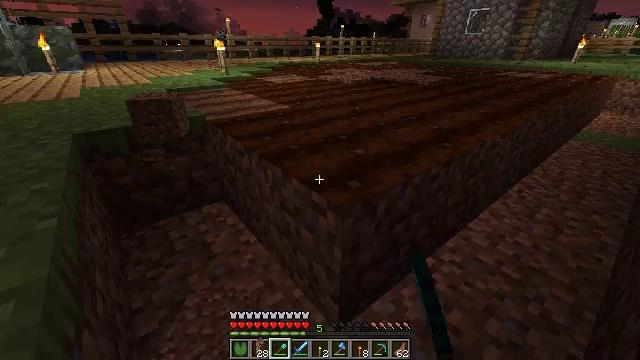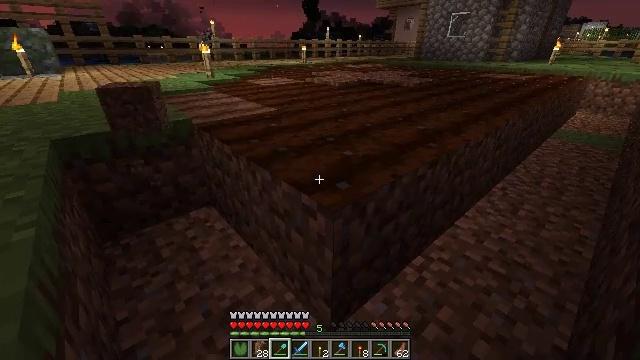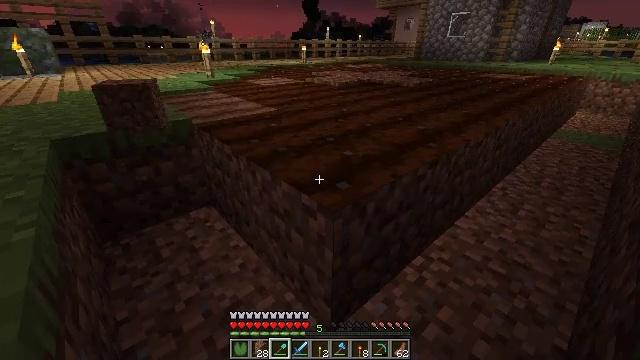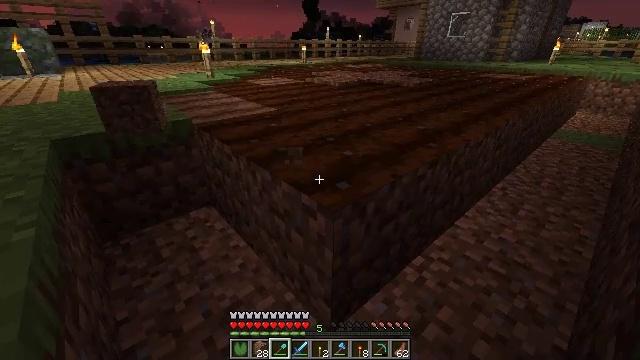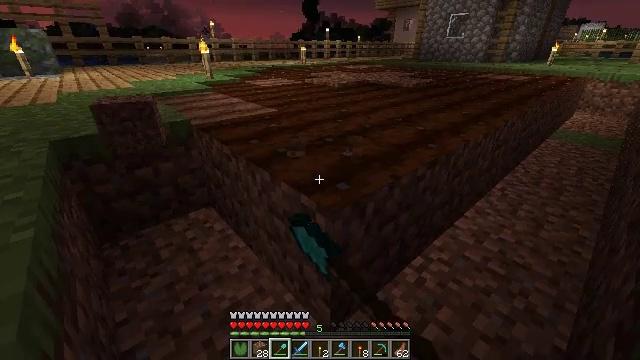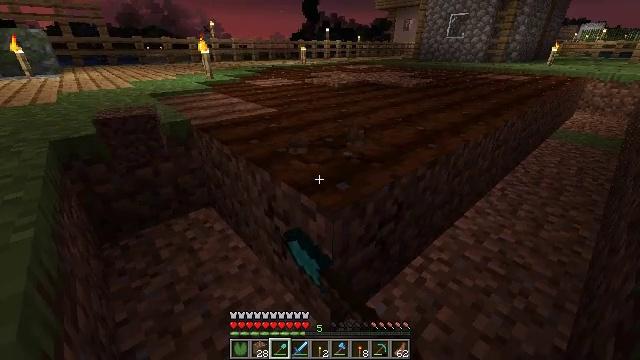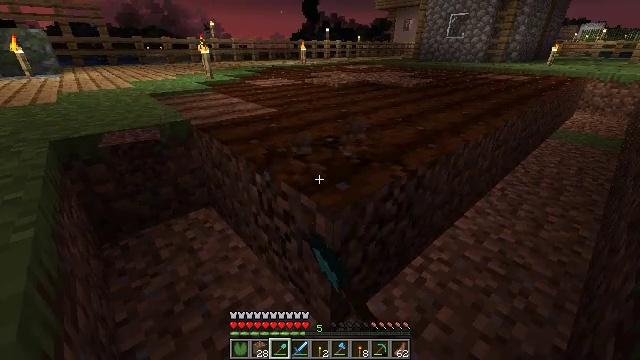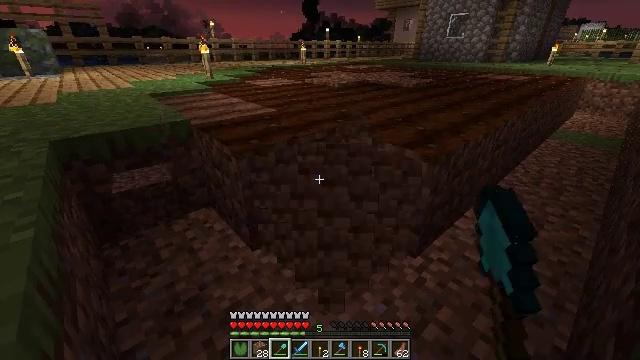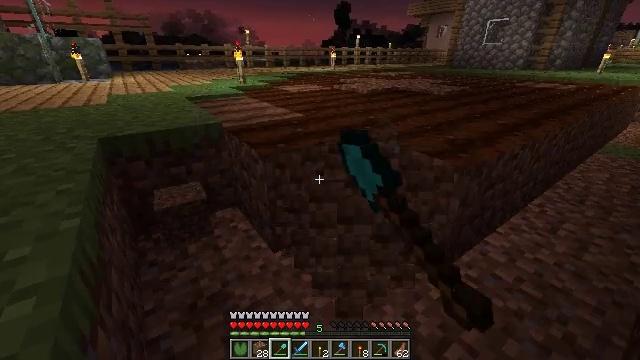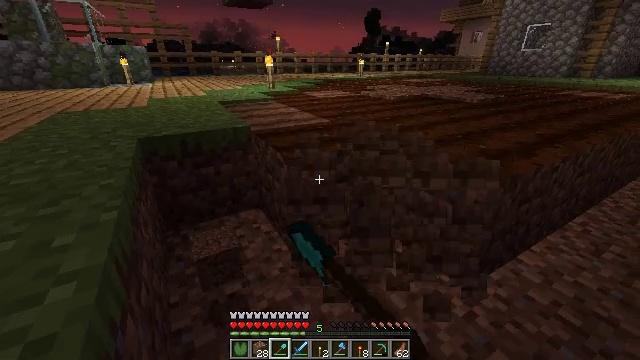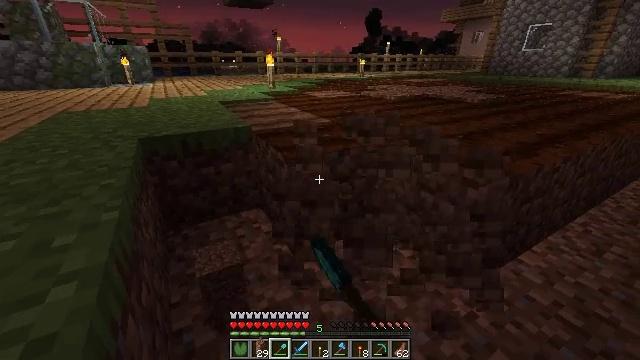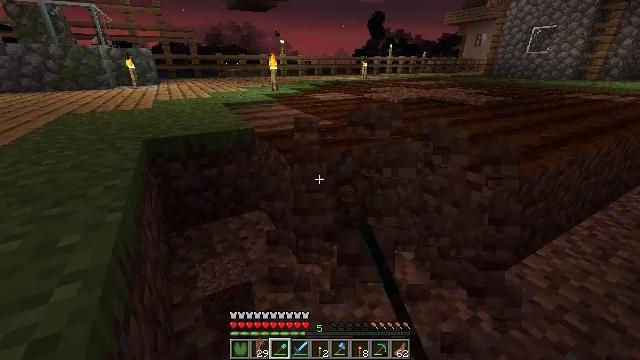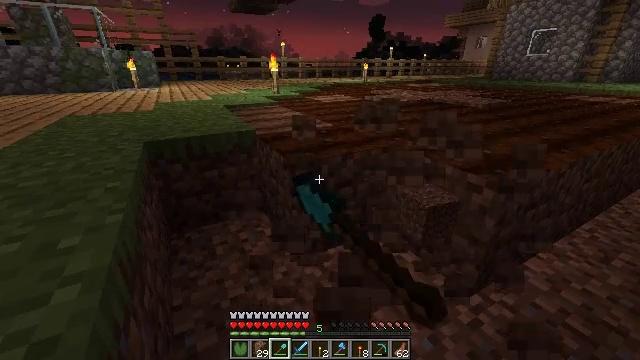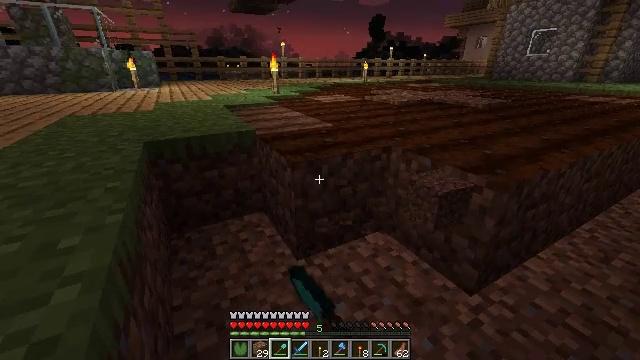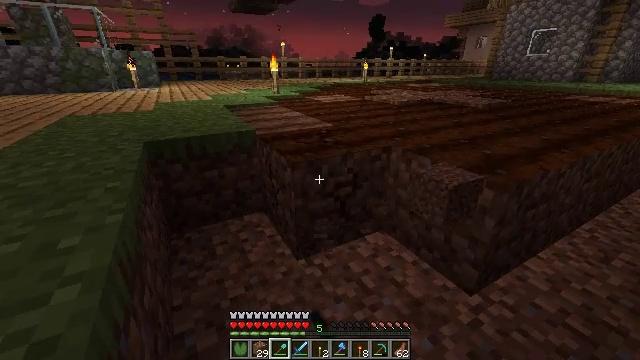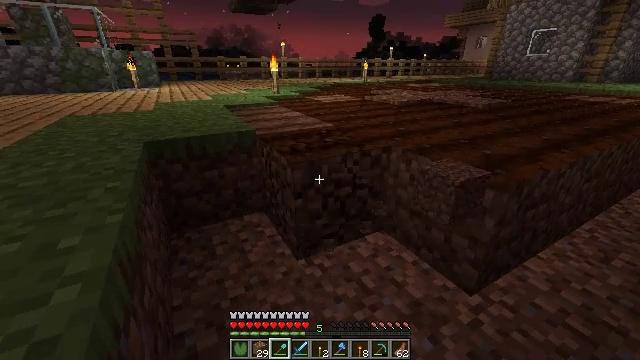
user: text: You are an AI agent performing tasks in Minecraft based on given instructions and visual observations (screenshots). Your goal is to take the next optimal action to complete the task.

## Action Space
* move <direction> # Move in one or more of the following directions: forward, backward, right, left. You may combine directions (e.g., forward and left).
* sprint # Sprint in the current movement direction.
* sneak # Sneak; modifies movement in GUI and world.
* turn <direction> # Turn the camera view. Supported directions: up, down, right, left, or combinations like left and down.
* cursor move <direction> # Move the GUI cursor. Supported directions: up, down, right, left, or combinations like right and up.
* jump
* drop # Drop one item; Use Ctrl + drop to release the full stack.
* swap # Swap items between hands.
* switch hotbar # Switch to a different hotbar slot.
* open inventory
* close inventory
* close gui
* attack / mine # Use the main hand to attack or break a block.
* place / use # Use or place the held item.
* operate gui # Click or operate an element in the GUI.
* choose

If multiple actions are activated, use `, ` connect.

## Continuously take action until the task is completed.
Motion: motion action
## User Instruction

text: Mine the farmland block.
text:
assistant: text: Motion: turn right
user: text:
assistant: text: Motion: no_op
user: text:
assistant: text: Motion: attack / mine
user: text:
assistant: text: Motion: attack / mine
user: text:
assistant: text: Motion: attack / mine
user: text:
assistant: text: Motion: attack / mine
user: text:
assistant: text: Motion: attack / mine
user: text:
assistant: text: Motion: turn left and up, attack / mine
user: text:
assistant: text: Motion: turn left and up, attack / mine
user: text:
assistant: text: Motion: attack / mine
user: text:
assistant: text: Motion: attack / mine
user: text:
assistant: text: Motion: attack / mine
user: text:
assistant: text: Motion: attack / mine
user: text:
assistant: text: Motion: attack / mine
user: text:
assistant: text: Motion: attack / mine
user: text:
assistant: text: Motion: attack / mine
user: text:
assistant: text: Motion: attack / mine
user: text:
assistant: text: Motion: turn right, attack / mine
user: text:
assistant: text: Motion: turn right, attack / mine
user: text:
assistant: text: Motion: turn right, attack / mine
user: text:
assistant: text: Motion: turn right, attack / mine
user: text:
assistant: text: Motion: attack / mine
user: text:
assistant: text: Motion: attack / mine
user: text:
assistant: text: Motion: attack / mine
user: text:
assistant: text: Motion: turn right, attack / mine
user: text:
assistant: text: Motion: attack / mine
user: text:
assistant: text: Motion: move forward, attack / mine
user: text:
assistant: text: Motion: move forward, turn right, attack / mine
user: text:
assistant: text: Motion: move forward, turn right, attack / mine
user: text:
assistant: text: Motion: move forward, turn right, attack / mine